Question: I have created a basic swing program which displays an image in a 'JDialog' box after it has been selected through a 'JFileChooser'. I have used a 'JScrollPane' inside the dialog box and a 'JLabel' on which image is added as an icon, inside the pane.
The following is the code I have used to construct the dialog box and its contents, the objects are already initialized with a simple new call:
'''
jDialog1.setTitle("Image");
jDialog1.setModal(true);
jLabel1.setHorizontalAlignment(javax.swing.SwingConstants.CENTER);
jScrollPane2.setViewportView(jLabel1);
'''
Netbeans has been used to build the GUI.
The following is the code I have used to load and display the image:
'''
int rval = jFileChooser1.showDialog(this, "Show");
File f = jFileChooser1.getSelectedFile();
jDialog1.setTitle(jDialog1.getTitle() + " : " + f.getName());
try {
BufferedImage bf = ImageIO.read(f);
jLabel1.setIcon(new ImageIcon(bf));
}
catch (IOException ioe) {
}
jDialog1.setLocationRelativeTo(null);
jDialog1.setVisible(true);
jDialog1.pack();
'''
Though the image is loaded and displayed, the trouble is
- My dialog box appears in a minimized form in the upper left hand corner and i have to drag its corner to view the image. Including an image of the same.- The horizontal scroll of the scroll pane disappears long before the dialog box is fully extended and the image is fully displayed. Though the vertical scroll bar acts fine.
I have tried setting size and preferred size of both 'JDialog' and 'JLabel' but the problems still persist.
Thanx in advance!
The horizontal scroll bar problem is solved by using the 'pack()' method on the dialog box but the minimized dialog box is still there. Also, the dialog box now appears in the center of the screen as well.
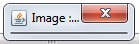
Answer: Sequence of method calls matters for modal dialogs, you must call the pack before making the dialog visible (because otherwise the pack wouldn't be executed before the dialog is closed):
'''
dialog.pack();
// Edit: manually double its size:
dialog.setSize(dialog.getPreferredSize().width * 2, dialog.getPreferredSize().height * 2);
dialog.setVisible(true);
'''